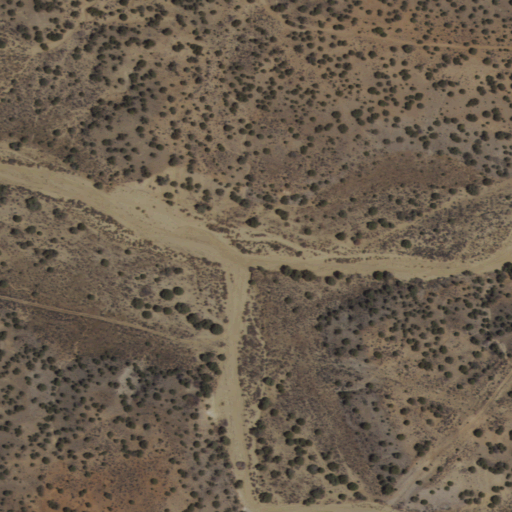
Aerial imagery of valley in New Mexico named North Fork Knowlton Canyon containing only shrub